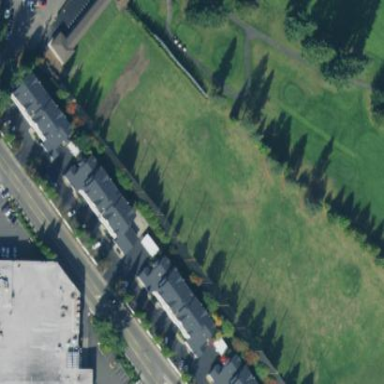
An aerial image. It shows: Driving range for golf on grass.